Question: I have a MySQL table called 'key_uniqueWord'. This is how it looks like.

This is how the table is created..
'''
CREATE TABLE 'key_uniqueword' (
'p_id' int(11) NOT NULL,
'word' varchar(45) NOT NULL,
'uniqueWordCount' int(11) NOT NULL,
KEY 'conv4' ('uniqueWordCount','p_id','word')
) ENGINE=MyISAM DEFAULT CHARSET=latin1
'''
I can get the list of each unique individual record in 'word' column from the following command.
'''
SELECT DISTINCT 'word' from 'key_uniqueword'
'''
I can check how many times a "particular" individual element in 'word' column appeared in the 'key_uniqueword' table by using the below command. For an example, lets check for the word "about"
'''
SELECT COUNT('word') FROM 'key_uniqueword' WHERE 'word'="about"
'''
Just like this, I need to know how many times "each" unique element in 'word' column appears in the 'key_uniquword' table. I am expecting the output to be like the below table structure. It has 2 columns, and
'''
word | count
_ _ _ _ _ _ _ _ _
about | 99,450
a | 1000
talk | 7980
men | 20,915
'''
How can I do this in a MySQL query?
Please note that 'p_id' not same for every row.
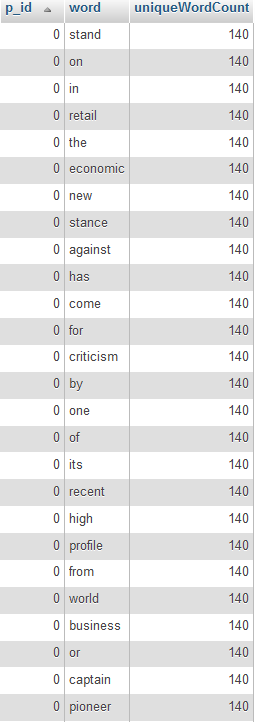
Answer: Correct query is:
SELECT COUNT('word') AS count FROM 'key_uniqueword' group by 'word'